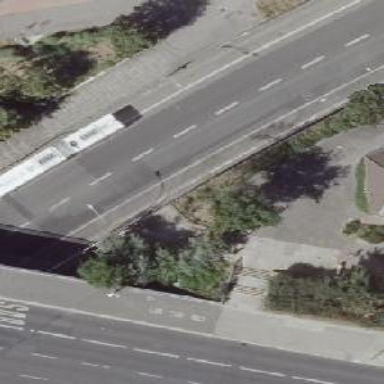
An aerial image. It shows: Tertiary road with asphalt surface. It has separate sidewalks and exclusive green cycle lanes with lane markings.